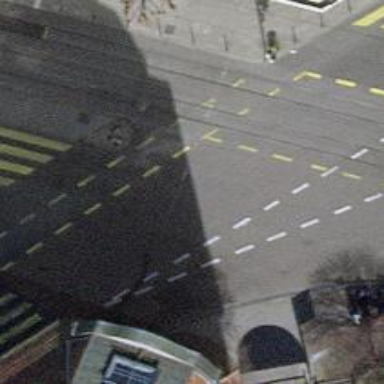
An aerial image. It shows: Road with traffic signals.